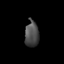
Tissue: lung
Cell type: Epithelial cells
Senescence score: 0.2093
Nuclear area (px): 355
Mean DAPI intensity: 75.518